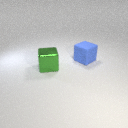
large green metal cube to the left of large blue rubber cube